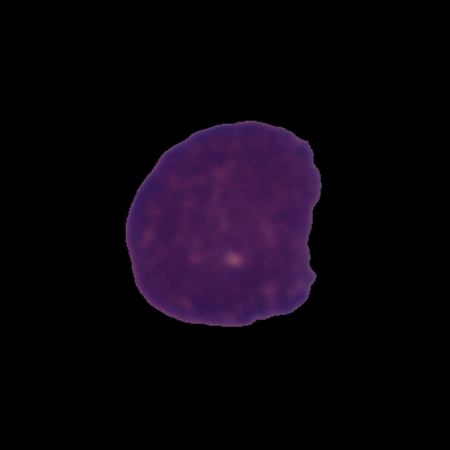
Label: cancer